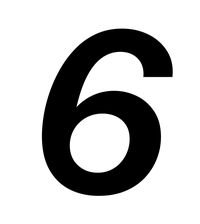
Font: InstrumentSans-Italic_SemiBold_Italic